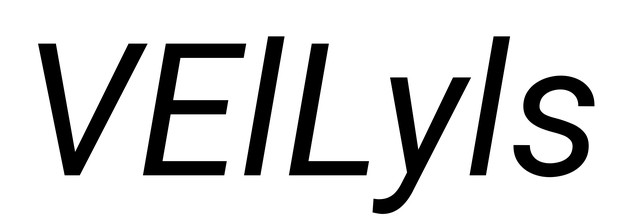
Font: Roboto-Italic_Italic